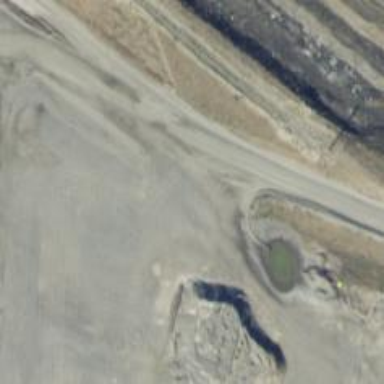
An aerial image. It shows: Quarry area.